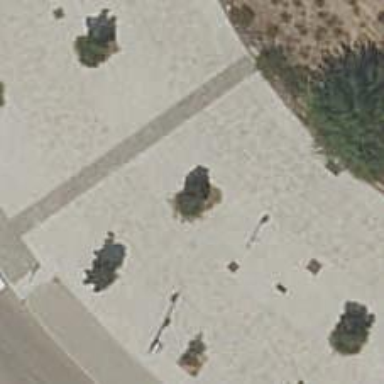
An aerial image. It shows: Row of trees in natural setting.